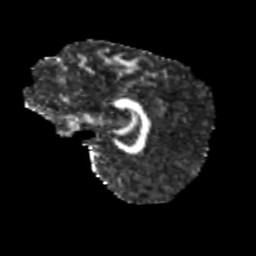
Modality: FA
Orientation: sagittal
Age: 13
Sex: female
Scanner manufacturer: siemens
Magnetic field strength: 3 T
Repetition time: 3.8 s
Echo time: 0.07 s